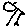
Label: bird